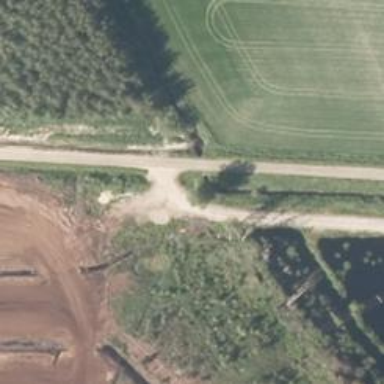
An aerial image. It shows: Unclassified road.